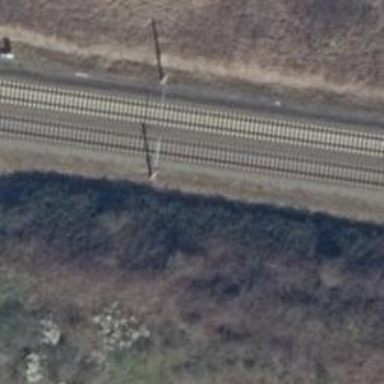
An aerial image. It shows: Railway milestone with catenary mast.